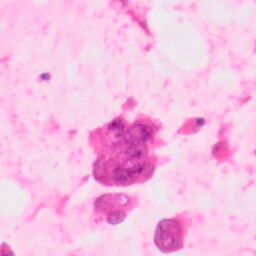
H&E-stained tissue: Colon